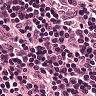
Metastatic tissue present: no